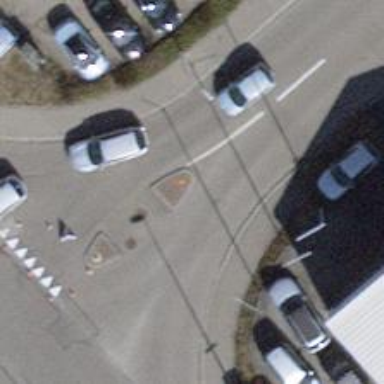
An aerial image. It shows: Unmarked footway crossing with traffic calming table and crossing island.